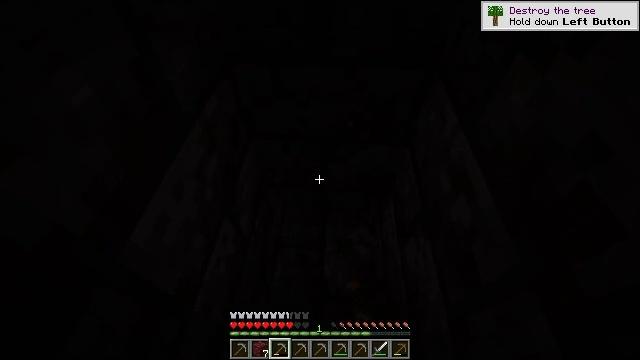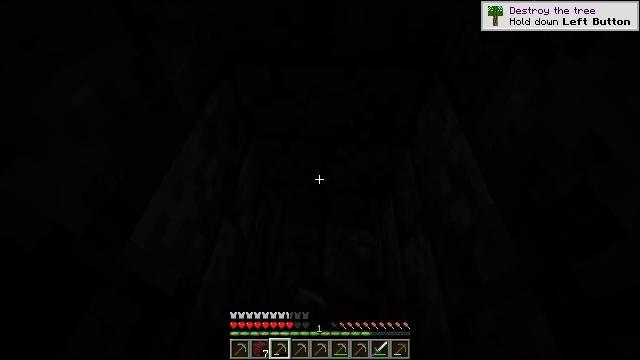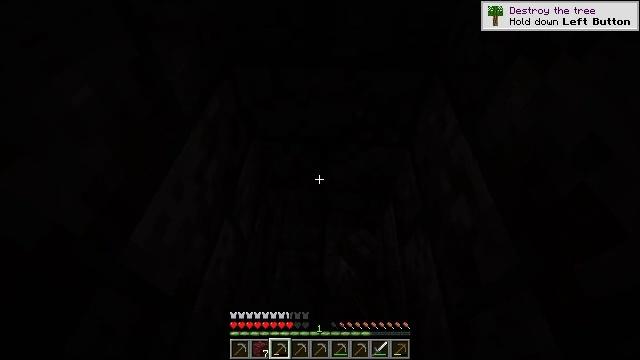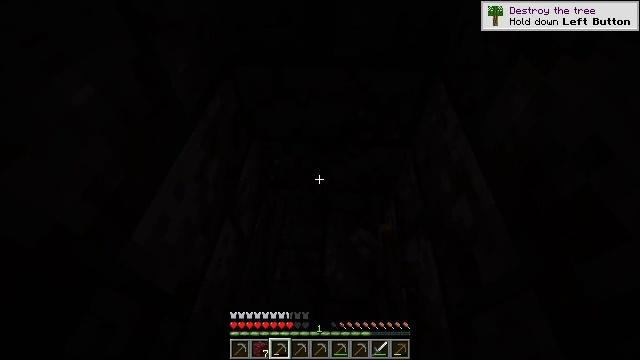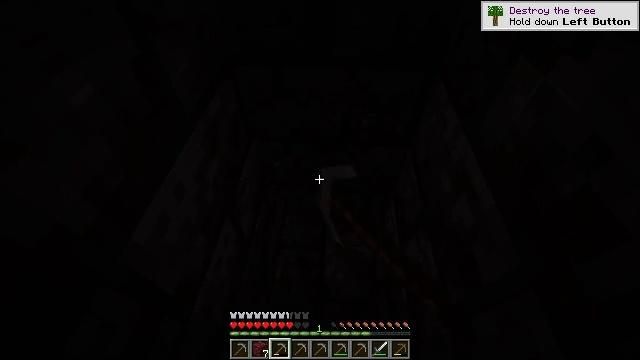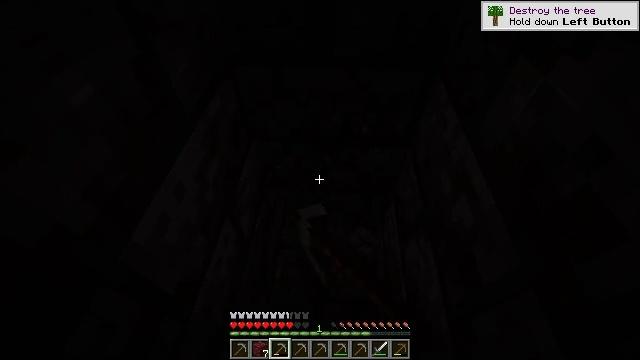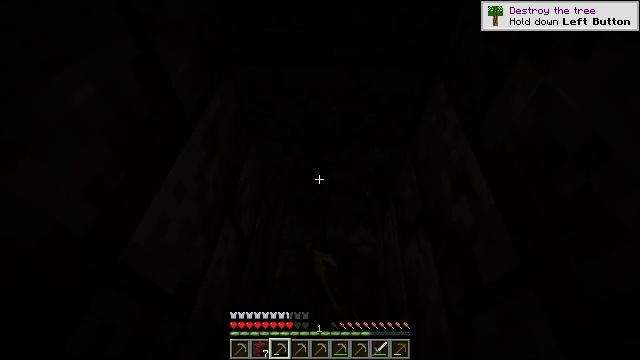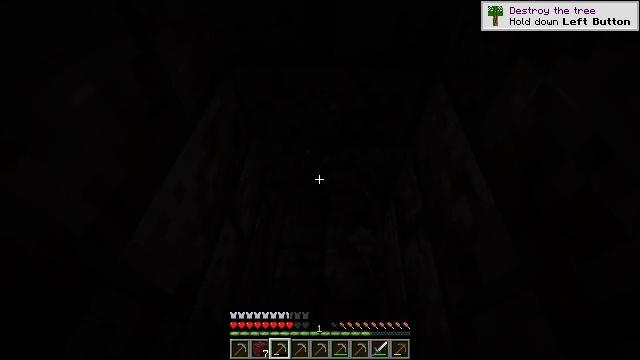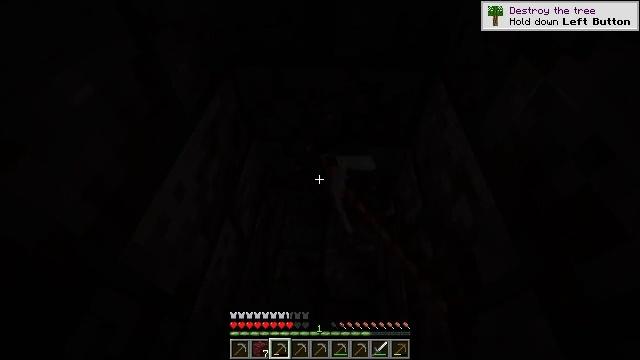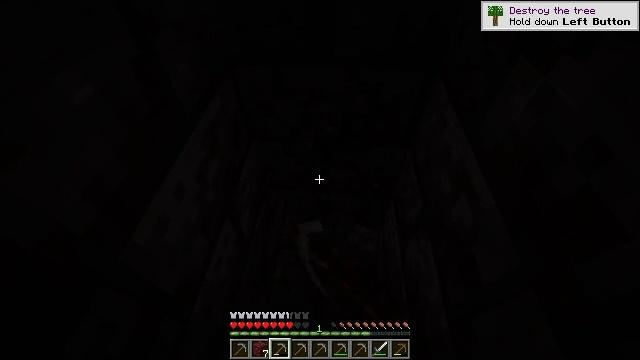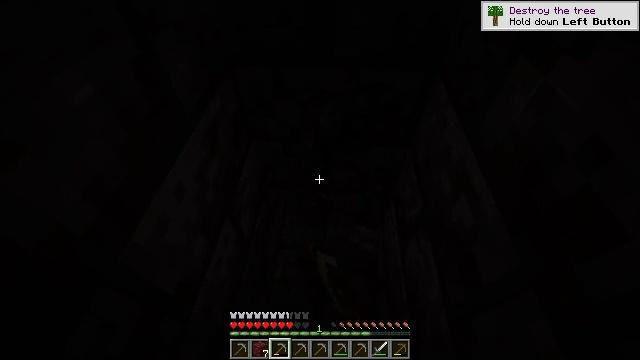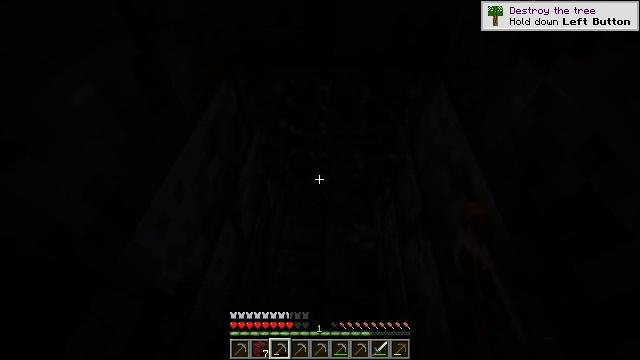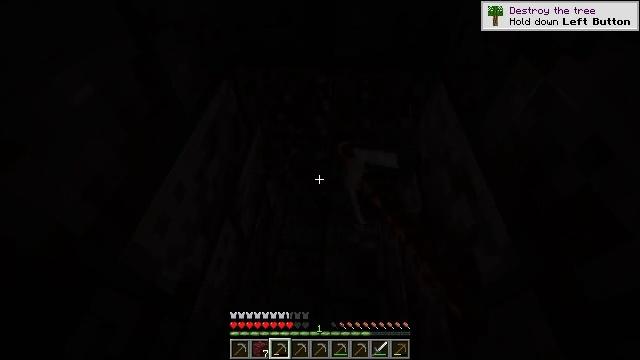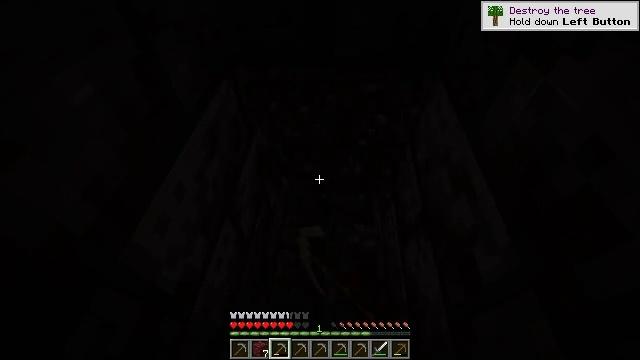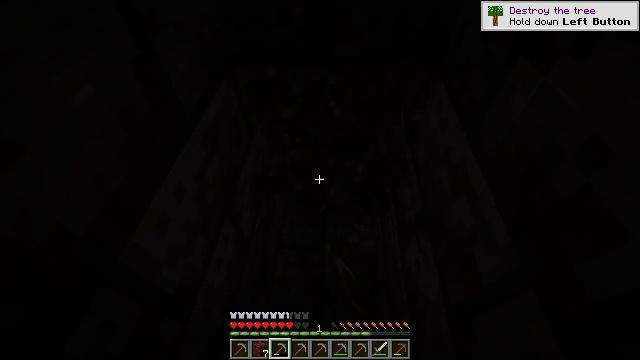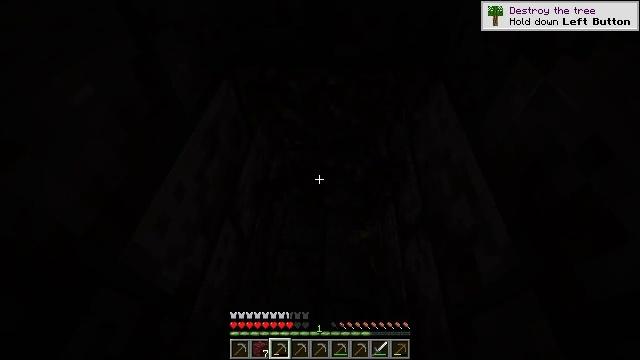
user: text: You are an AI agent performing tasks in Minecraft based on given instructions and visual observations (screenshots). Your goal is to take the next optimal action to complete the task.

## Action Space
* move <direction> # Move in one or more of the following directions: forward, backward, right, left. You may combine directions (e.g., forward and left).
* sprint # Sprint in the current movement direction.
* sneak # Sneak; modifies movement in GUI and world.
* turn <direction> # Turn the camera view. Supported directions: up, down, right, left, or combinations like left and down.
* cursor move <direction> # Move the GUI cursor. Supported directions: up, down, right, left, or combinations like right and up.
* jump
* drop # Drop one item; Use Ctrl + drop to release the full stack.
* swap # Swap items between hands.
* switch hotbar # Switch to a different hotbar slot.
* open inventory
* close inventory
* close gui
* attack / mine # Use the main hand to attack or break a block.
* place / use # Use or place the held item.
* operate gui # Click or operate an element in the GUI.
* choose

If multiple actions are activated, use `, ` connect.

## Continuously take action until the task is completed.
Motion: motion action
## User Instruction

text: Retrieve cracked polished blackstone bricks by mining.
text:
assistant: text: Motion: attack / mine
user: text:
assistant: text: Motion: attack / mine
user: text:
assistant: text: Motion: attack / mine
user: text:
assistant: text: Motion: attack / mine
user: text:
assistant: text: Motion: attack / mine
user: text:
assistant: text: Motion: attack / mine
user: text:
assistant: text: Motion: attack / mine
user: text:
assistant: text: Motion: attack / mine
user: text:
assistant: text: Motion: attack / mine
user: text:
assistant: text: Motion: attack / mine
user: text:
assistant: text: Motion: attack / mine
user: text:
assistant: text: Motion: attack / mine
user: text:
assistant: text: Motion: attack / mine
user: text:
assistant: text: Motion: attack / mine
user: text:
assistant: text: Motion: attack / mine
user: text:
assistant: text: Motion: attack / mine